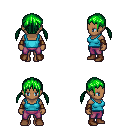
a pixel art fantasy rpg character, female body template, human, dark skin, teal pirate shirt, magenta pants, green twin-tailed hairstyle, leather bracers, brown shoes, four views (front, back, left, right), 2x2 character sprite sheet, small pixel art, hard edges, no anti-aliasing